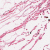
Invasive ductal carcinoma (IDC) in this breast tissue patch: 0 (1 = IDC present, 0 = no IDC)